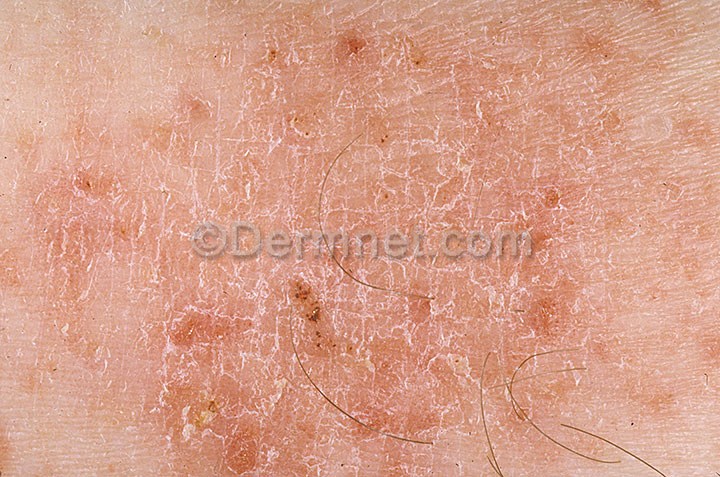
Disease: Eczema Photos